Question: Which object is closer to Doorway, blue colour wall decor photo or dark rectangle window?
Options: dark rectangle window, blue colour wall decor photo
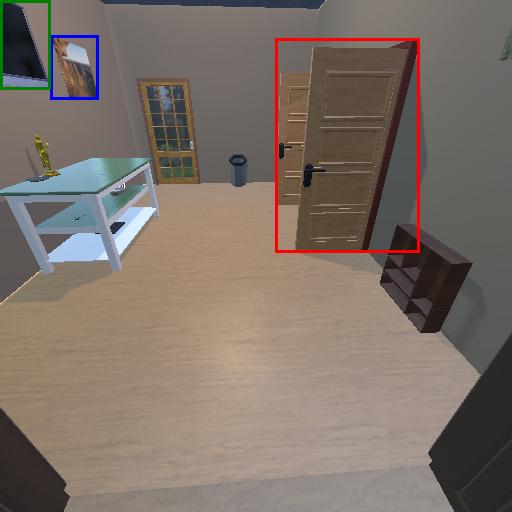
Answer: dark rectangle window